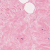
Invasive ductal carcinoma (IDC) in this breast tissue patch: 0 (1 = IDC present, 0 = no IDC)